Question: I am trying to pull elements out of a parsed XML file by searching a specific node from a NodeList. This is the following code I am using to iterate through multiple parents:
'''
Node node;
NodeList nodeList = document.getElementsByTagName("SomeTag");
for (int i = 0; i < nodeList.getLength(); i++)
{
NamedNodeMap map = nodeList.item(i).getAttributes();
node = map.getNamedItem("AnotherTag")
}
'''
However, my node always returns null. When doing some debugging, it appears it has all the values:

I think it has to do something with the "this$0" reference to itself before I get to the values, because if i do a getLength of the NodeMap, it returns 0. Any thought on how to fix this? Thanks a bunch everyone!
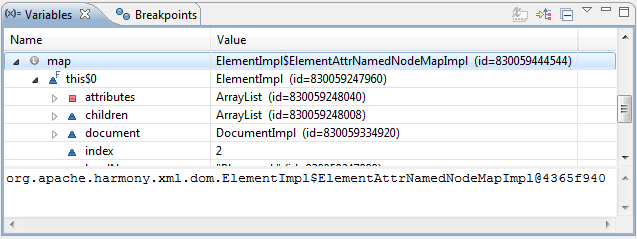
Answer: You are accessing the of an element, not its sub-nodes by calling 'nodeList.item(i).getAttributes();'